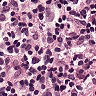
Metastatic tissue present: no